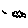
Label: cloud